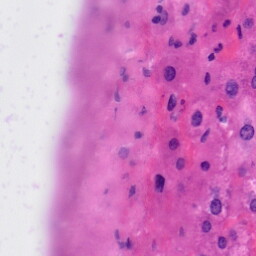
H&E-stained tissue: Liver